Question:
I'm using emacs on a console (emacs -nw). I use sql-mode, and when connecting to postgresql, it asks me to enter a password on a buffer, where password is visible.
If I customize-group and set the password option in sql-postgre-login-params list, it asks for password on the minibuffer, but also asks for password on a buffer.
How can customize sql-mode to get asked for password only on the minibuffer?
Thanks in advance.
Edit: the Emacs version: GNU Emacs 24.3.1 (x86_64-unknown-linux-gnu, GTK+ Version 2.24.10)
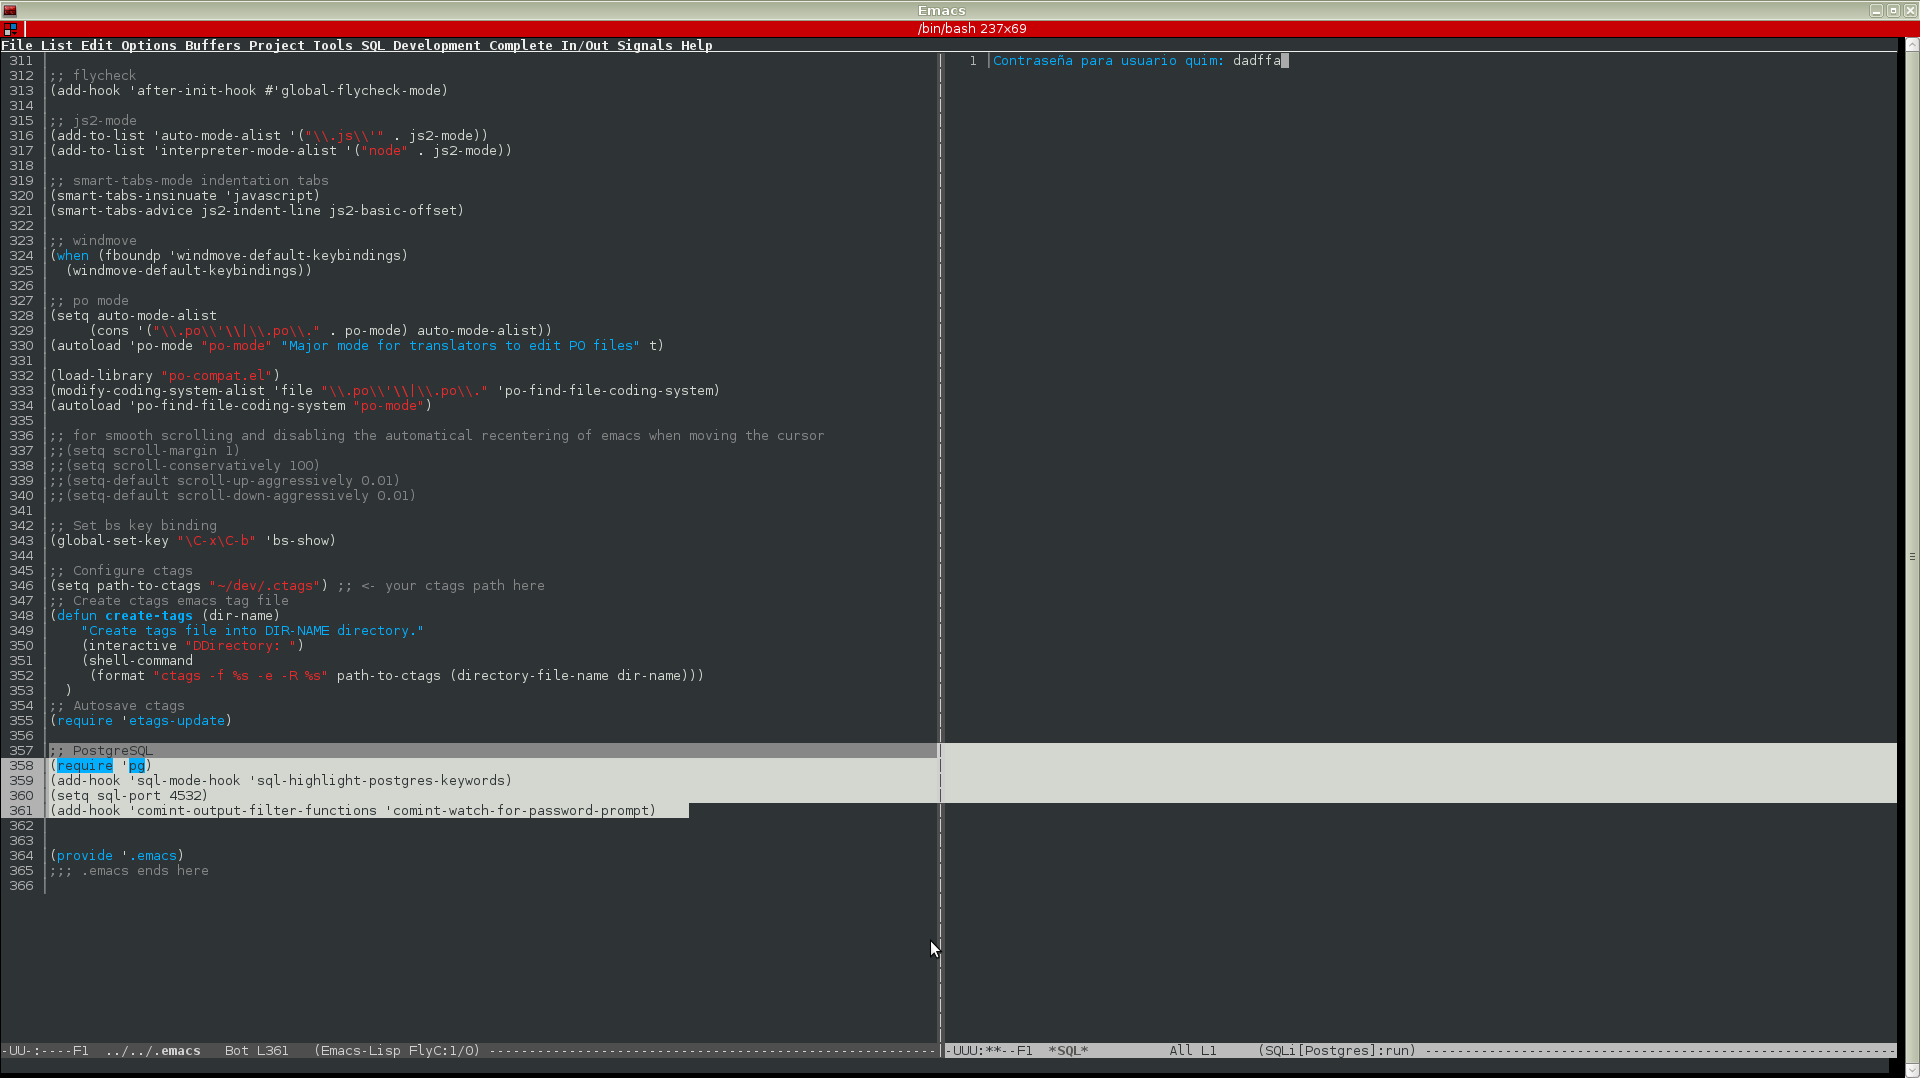
Answer: Found a temporary solution to this problem.
According to psql man page:
So, connecting to postgres database through psql when a connection needs a password will ever prompt for a password in a buffer.
A temporary solution might be set the '-w' option on psql call to not ask for a password. Then, it gets the password from the '~/.pgpass' file. This file has 0600 permissions so it is insecure. But works for me right now.
In the '.emacs' file:
A better solution might be using ssl certificates, which I will explore.
Thank you all for your help.